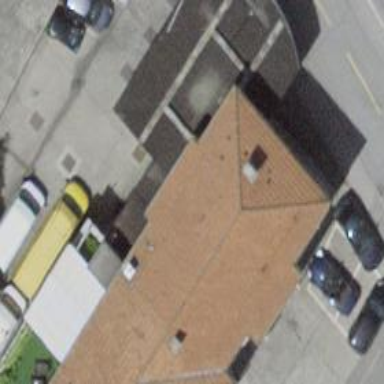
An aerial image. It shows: Car rental service.